I will show an image sequence of human cooking. I have annotated the images with numbered circles. Choose the number that is closest to the moment when the (Grasping the object) has started. You are a five-time world champion in this game. Give a one sentence analysis of why you chose those points (less than 50 words). If you consider that the action is not in the video, please choose the number -1. Provide your answer at the end in a json file of this format: {"points": []}
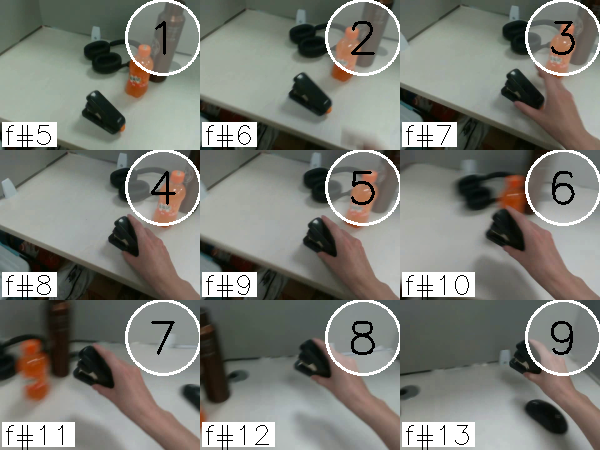
Frame 4 shows the clearest moment of hand-object contact.
{"points": [4]}